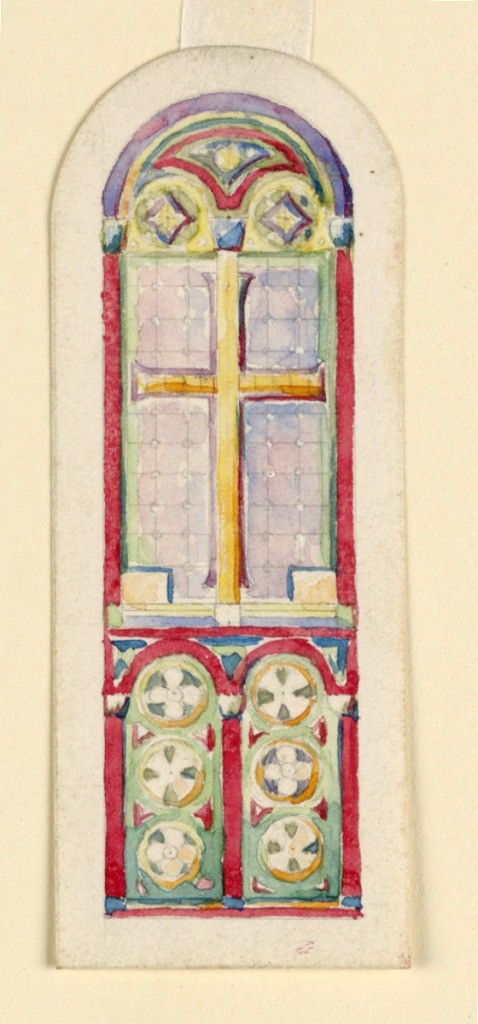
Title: Study for a Church Window
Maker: John La Farge, American, 1835–1910
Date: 1890–1900
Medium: Graphite and watercolor on paper
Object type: Drawing
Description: Arched window with the Cross dividing the opening. Below, double arch, with three roundels set into each side.